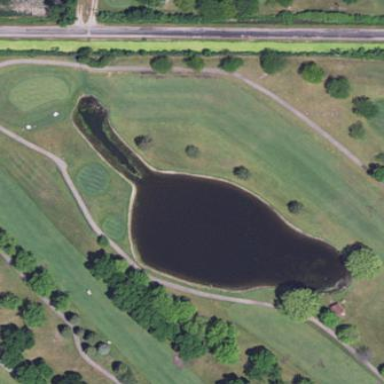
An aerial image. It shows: Golf fairway surrounded by grass.